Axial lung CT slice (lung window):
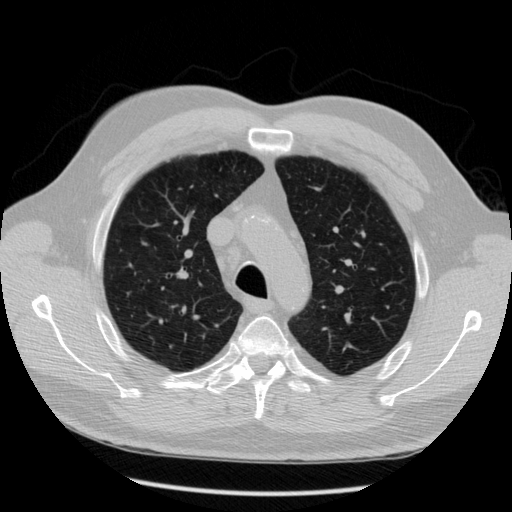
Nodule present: no